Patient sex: M
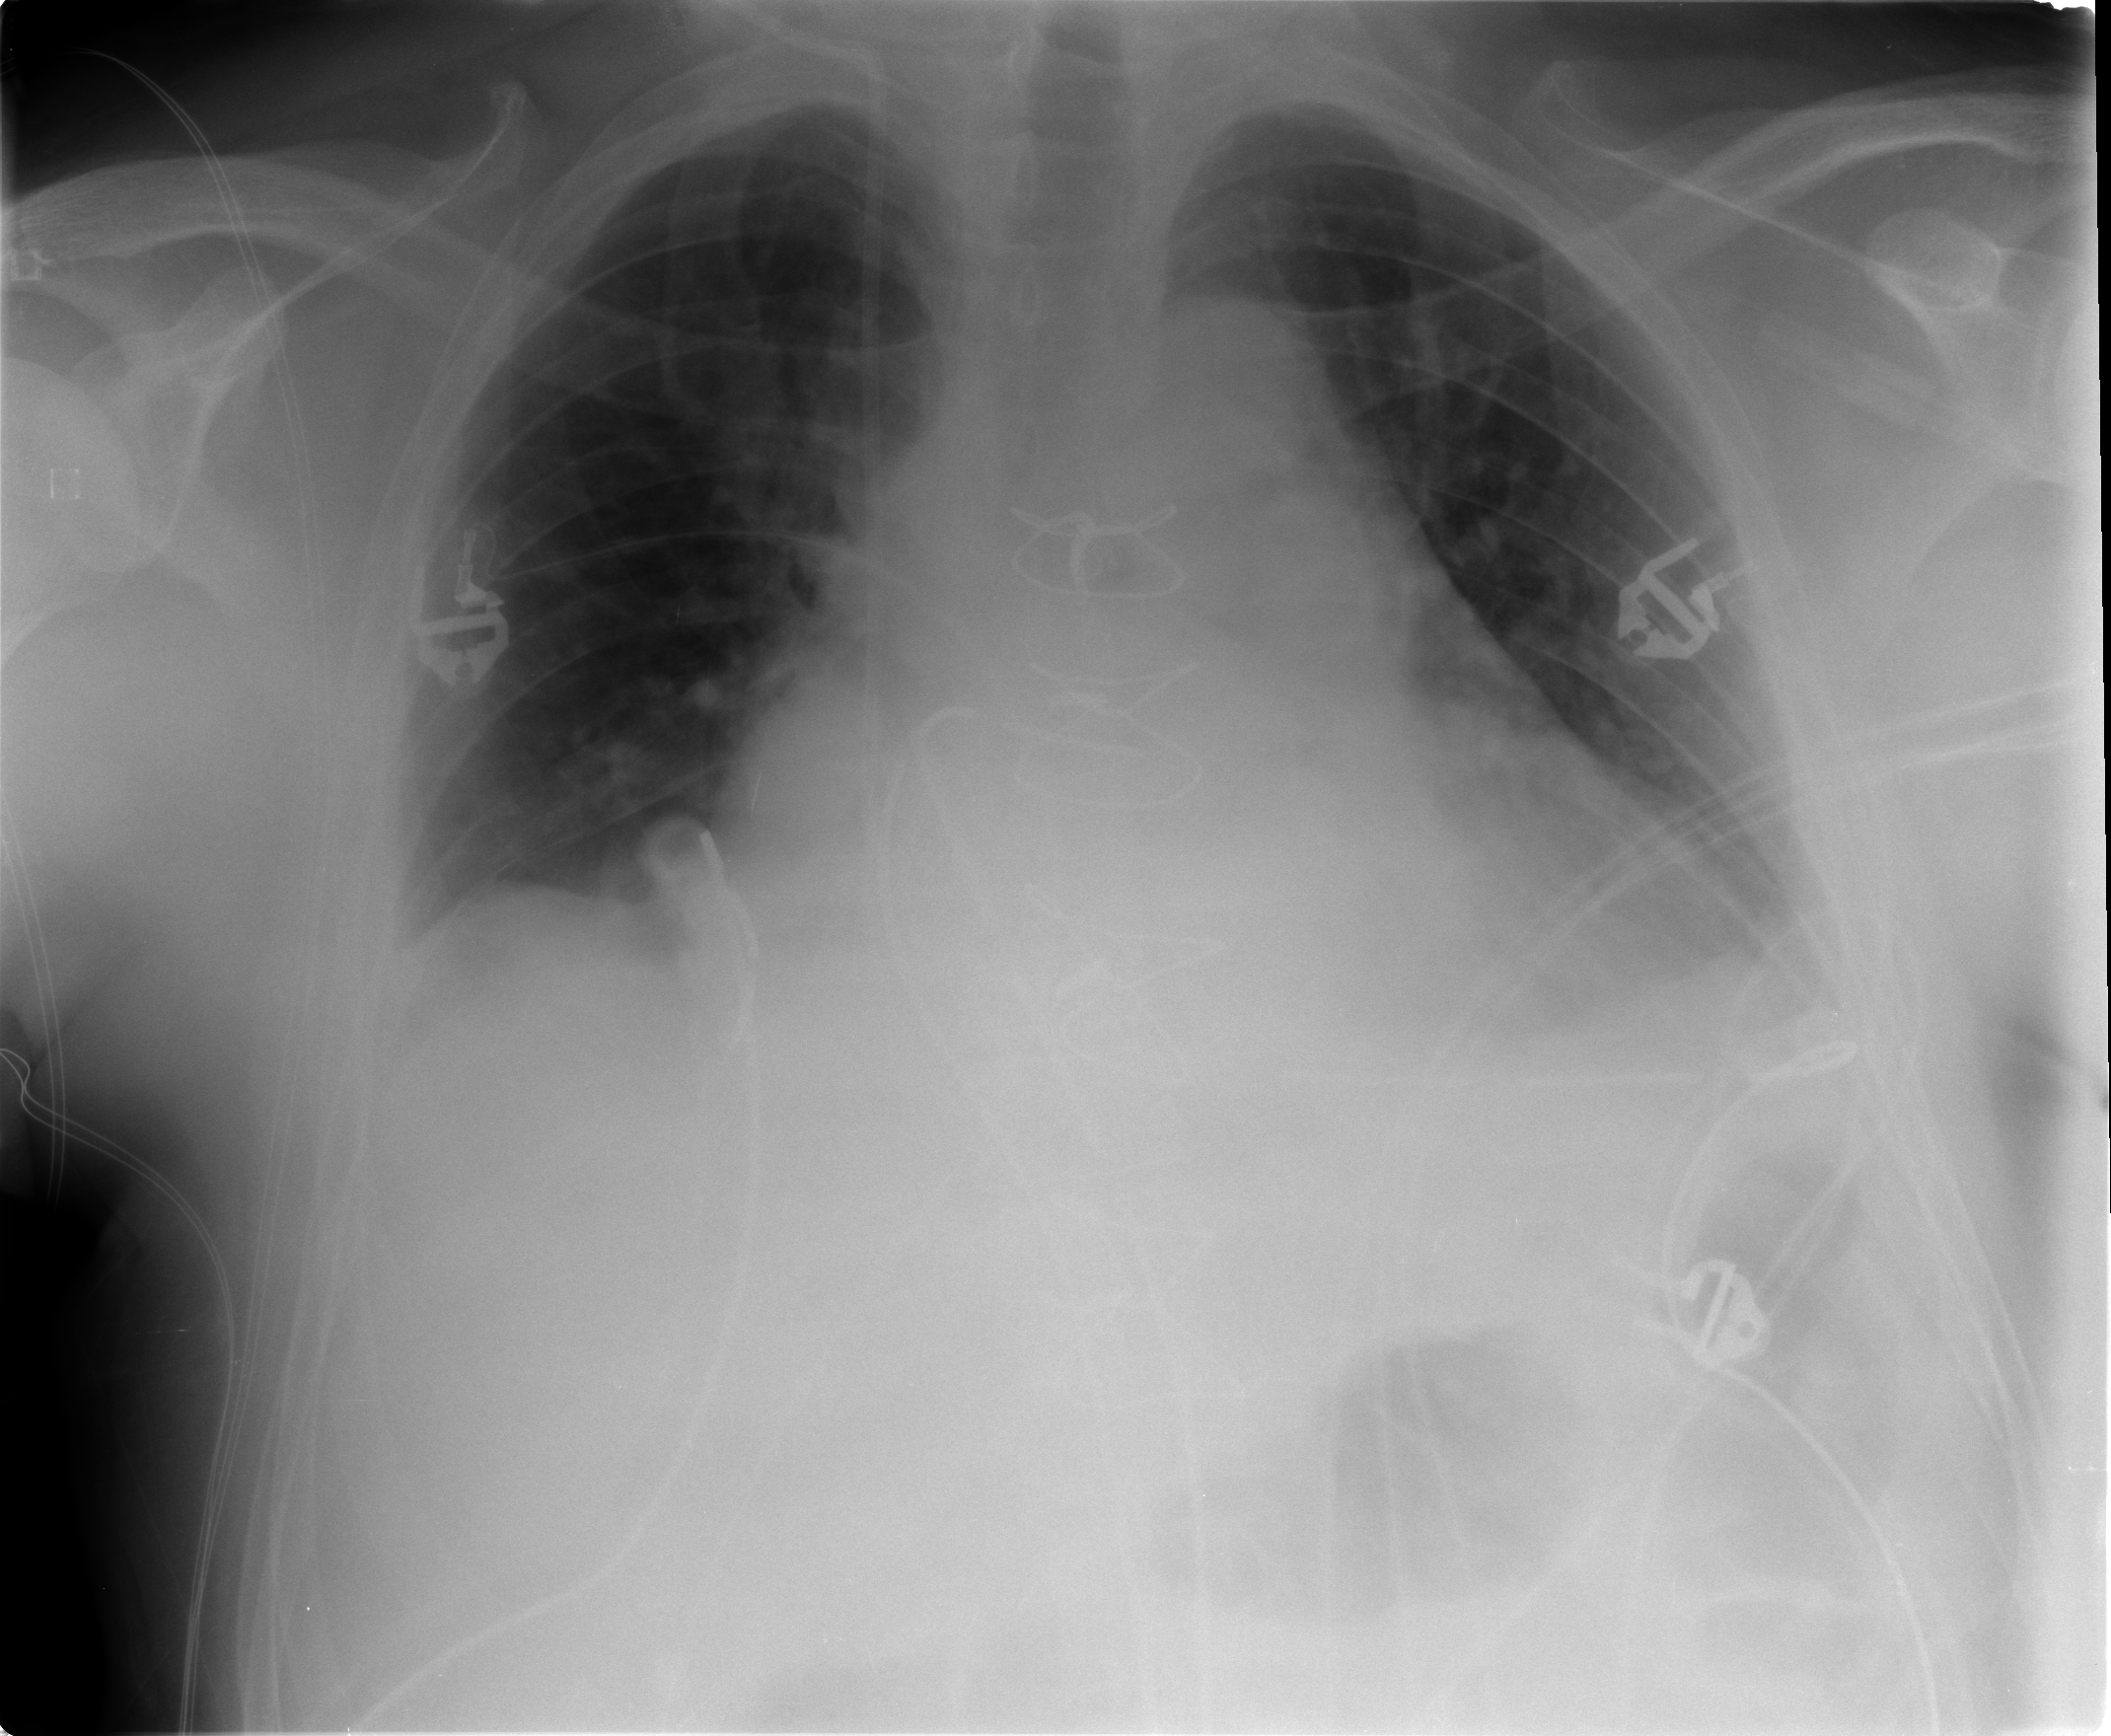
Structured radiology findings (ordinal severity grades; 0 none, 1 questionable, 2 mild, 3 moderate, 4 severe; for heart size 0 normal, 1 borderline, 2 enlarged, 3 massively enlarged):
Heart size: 3
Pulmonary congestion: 0
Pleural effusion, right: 0
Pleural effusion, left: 2
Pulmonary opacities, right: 0
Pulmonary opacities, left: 0
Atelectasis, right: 2
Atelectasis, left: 2